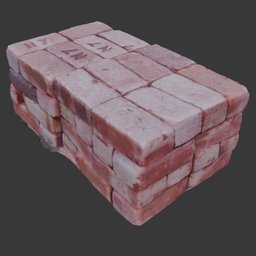
Label: architecture